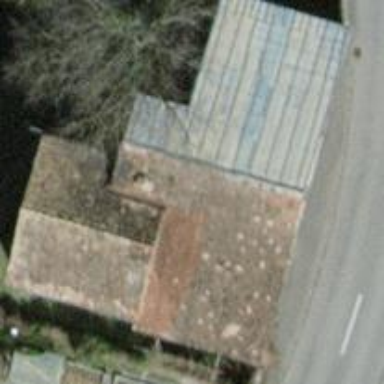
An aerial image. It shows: Shed.